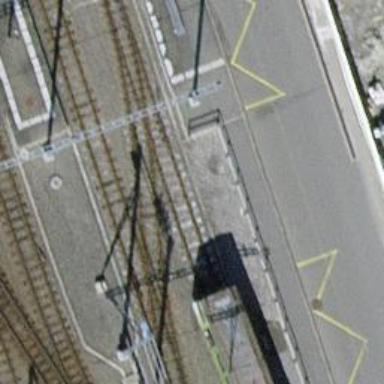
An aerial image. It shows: Narrow-gauge railway siding with 1 track. The track is electrified with contact line.